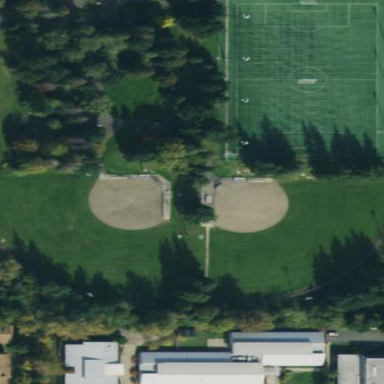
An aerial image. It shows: Baseball pitch for leisure land activities.